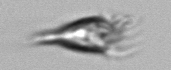
Label: Paratontonia_gracillima